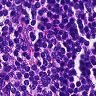
Metastatic tissue present: no